Aerial crown-view tile of a tropical tree (Barro Colorado Island, Panama), acquired 20240813:
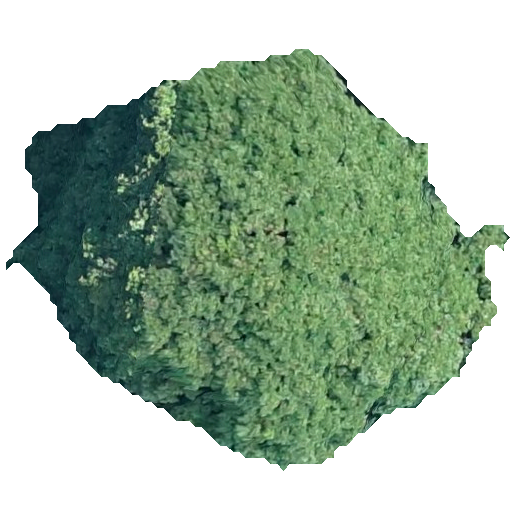
Species: Prioria copaifera
GBIF accepted scientific name: Prioria copaifera
Crown area: 204.372 m²